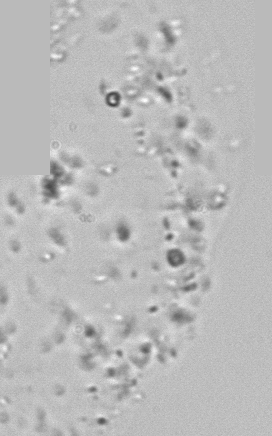
Label: Phaeocystis